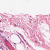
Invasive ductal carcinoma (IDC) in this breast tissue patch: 0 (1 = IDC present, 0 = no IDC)